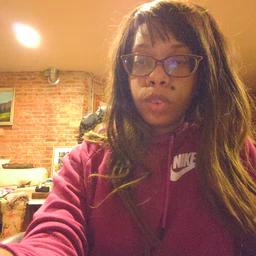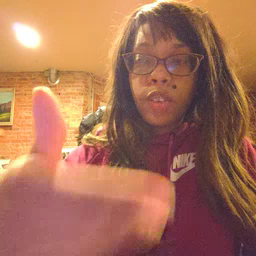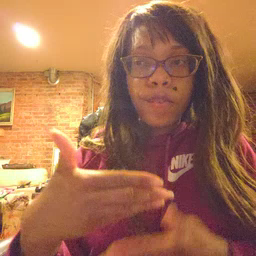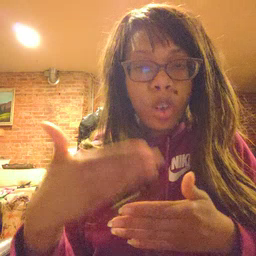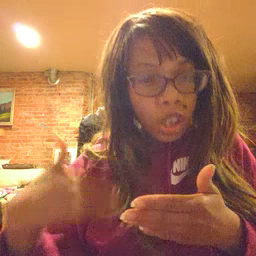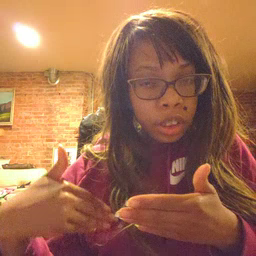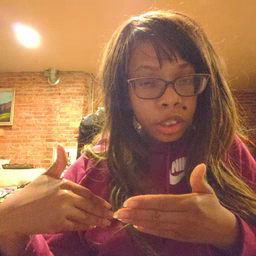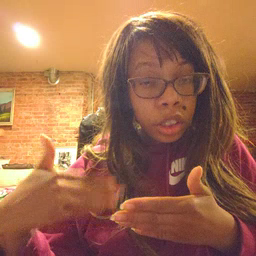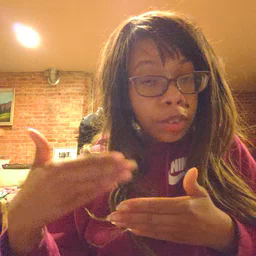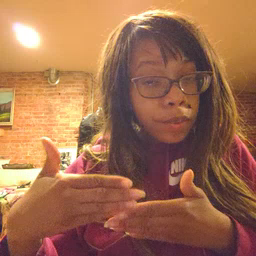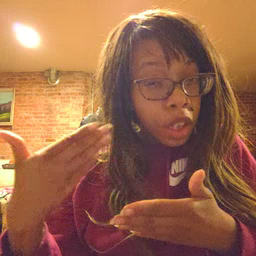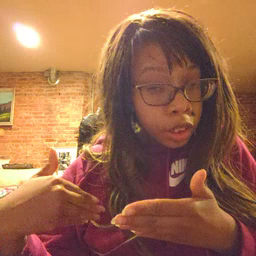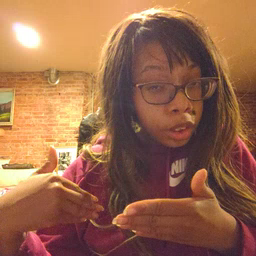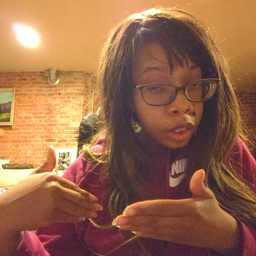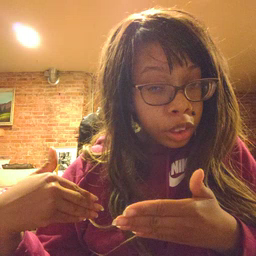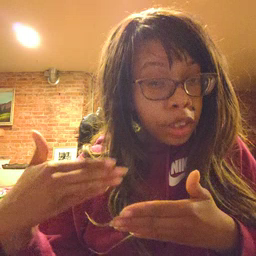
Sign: before